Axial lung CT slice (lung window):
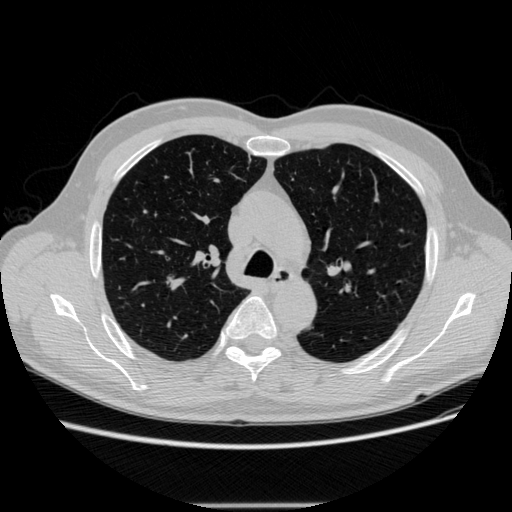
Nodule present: no